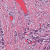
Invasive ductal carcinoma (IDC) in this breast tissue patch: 1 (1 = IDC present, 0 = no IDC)